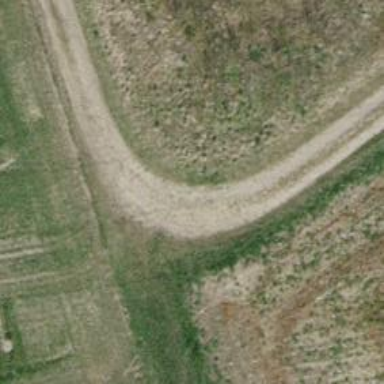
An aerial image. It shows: Compacted grade3 track.